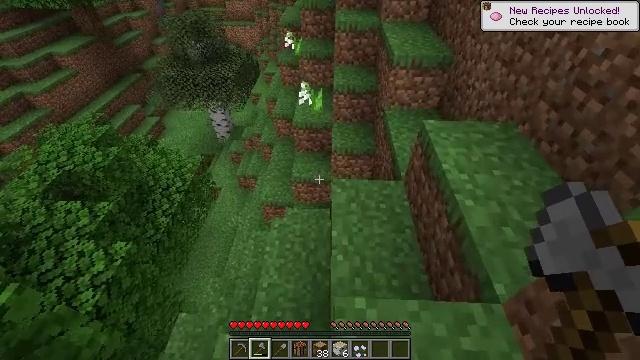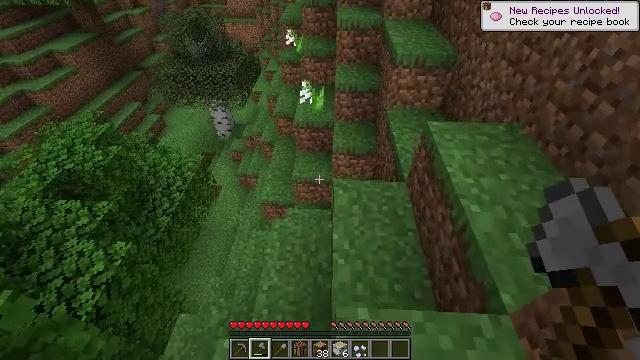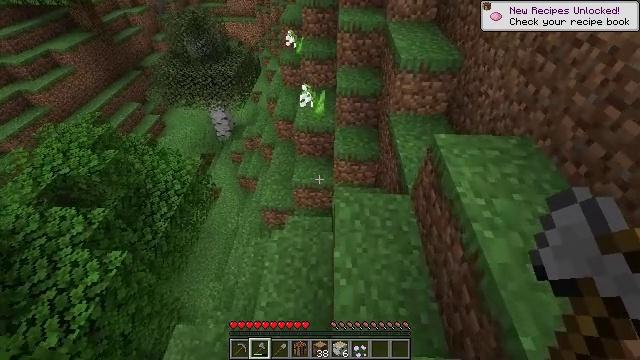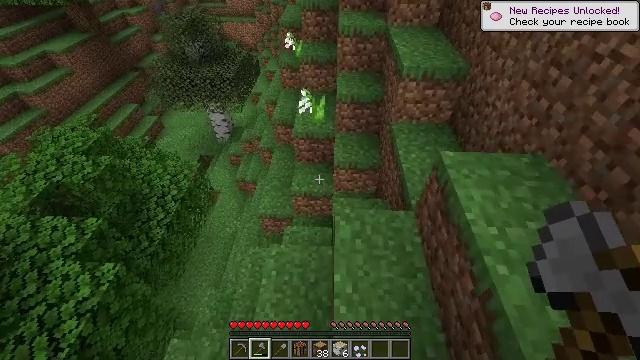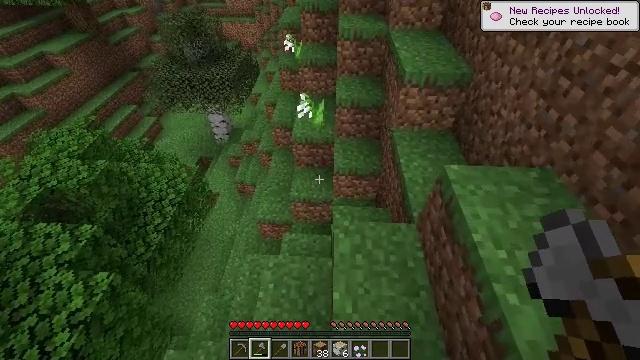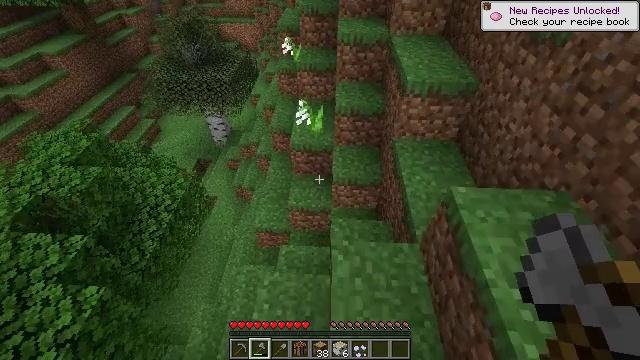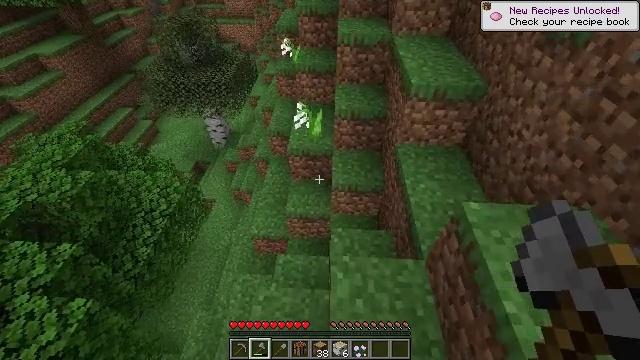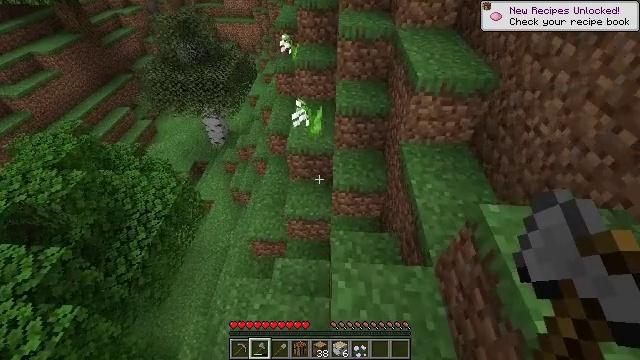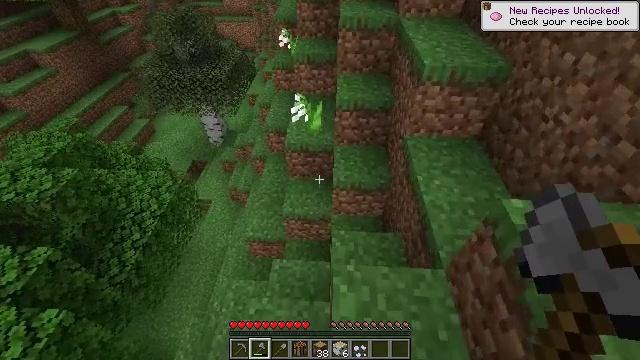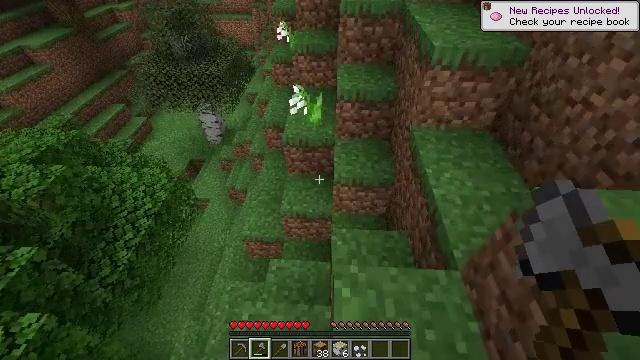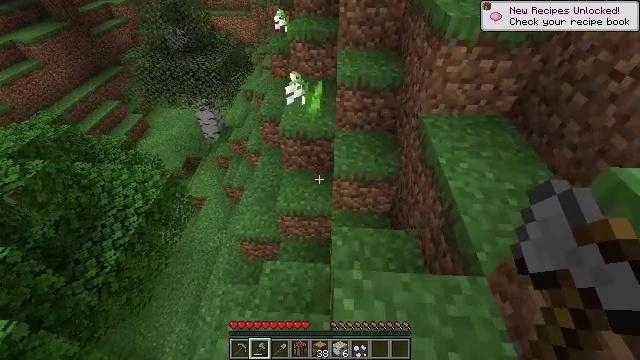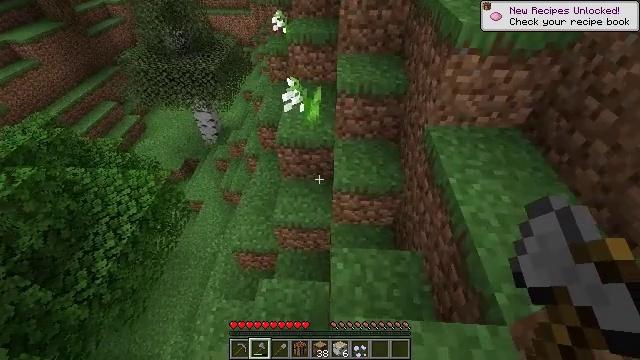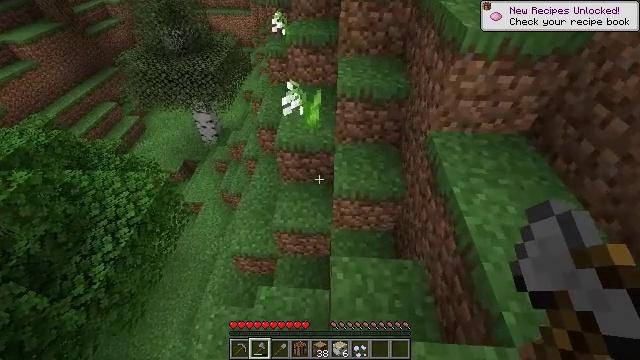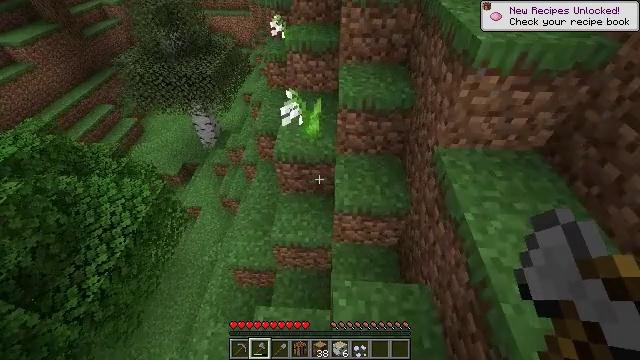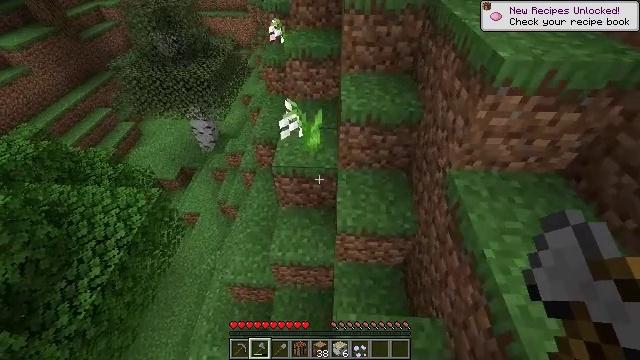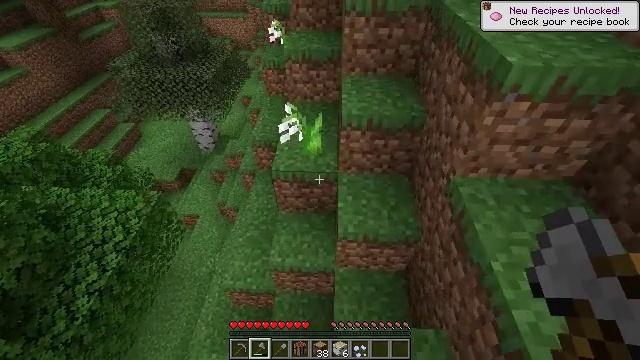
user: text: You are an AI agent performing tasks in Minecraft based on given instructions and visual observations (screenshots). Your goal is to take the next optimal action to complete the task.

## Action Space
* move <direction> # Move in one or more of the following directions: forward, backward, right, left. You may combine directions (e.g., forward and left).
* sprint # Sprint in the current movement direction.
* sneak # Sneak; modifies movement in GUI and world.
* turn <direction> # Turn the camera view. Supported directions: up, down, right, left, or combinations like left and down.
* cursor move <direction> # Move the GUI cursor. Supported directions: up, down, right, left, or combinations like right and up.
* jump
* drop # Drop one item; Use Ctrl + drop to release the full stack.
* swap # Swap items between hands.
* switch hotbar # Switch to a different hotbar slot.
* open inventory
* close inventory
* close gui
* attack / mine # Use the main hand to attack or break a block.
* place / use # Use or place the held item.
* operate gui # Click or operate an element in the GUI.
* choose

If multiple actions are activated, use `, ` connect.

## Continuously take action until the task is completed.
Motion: motion action
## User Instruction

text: Break the block to gather lily of the valley.
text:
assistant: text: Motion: move forward
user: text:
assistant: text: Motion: move forward
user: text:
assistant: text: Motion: move forward
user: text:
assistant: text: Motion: move forward
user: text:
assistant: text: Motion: move forward
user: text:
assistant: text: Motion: move forward
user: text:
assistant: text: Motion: move forward
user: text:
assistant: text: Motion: move forward
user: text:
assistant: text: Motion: move forward
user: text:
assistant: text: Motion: move forward
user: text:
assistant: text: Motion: move forward
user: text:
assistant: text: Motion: move forward
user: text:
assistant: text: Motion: move forward
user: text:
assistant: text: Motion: move forward
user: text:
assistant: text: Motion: move forward
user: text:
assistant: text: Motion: move forward, turn left, jump
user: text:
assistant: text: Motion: move forward, turn left, jump
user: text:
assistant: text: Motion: move forward, turn left, jump
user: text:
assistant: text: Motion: move forward, jump
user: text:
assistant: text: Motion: move forward, jump
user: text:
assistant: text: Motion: move forward
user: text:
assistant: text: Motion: move forward
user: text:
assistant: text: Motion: move forward
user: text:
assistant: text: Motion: move forward
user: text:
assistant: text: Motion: move forward, turn down
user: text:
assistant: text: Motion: move forward, turn down
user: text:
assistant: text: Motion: move forward, turn down, attack / mine
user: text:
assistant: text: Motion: move forward, attack / mine
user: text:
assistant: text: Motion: attack / mine
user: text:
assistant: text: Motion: no_op